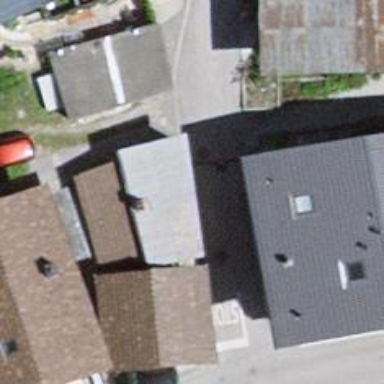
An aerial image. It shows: Simple and straightforward house.